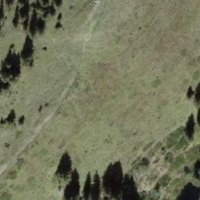
EUNIS habitat code: 25
Species observed at this site:
Rhododendron ferrugineum